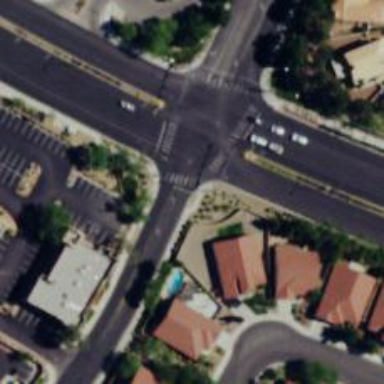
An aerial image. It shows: Solid stop line on the road.